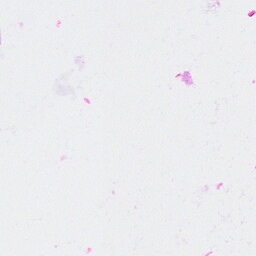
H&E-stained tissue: Breast